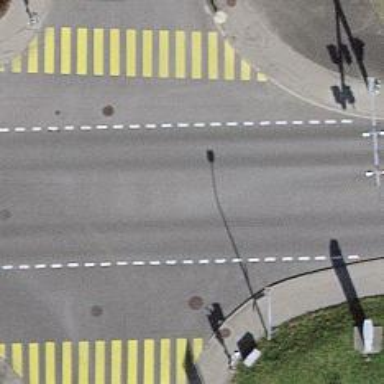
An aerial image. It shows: Road with traffic signals at crossing.